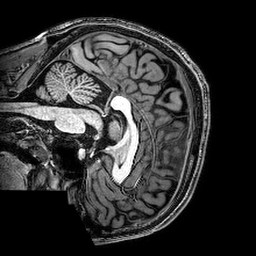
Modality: T1w
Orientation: sagittal
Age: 23
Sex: male
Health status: healthy
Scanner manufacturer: philips
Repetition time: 0.008286 s
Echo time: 0.0038 s